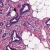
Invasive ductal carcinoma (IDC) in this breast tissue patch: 0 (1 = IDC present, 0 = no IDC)